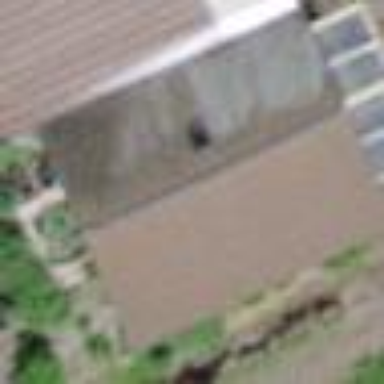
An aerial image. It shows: View of roof of building.